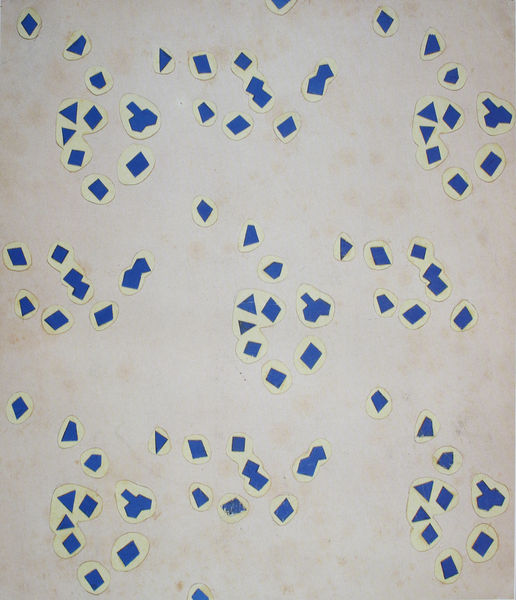
Künstler: Xenia Ender
Institution: Art Co. Ltd. (Sammlung George Costakis)
Schlagwörter: blau, gelb, bewegung, grau, weiss, rahmen, abstrakt, farbe, linien, figuren, punkte, fliegend, entwurf, dreiecke, schwebend, geometrie, vierecke, anordnung, scherben, trapeze, dispersion, teilchen